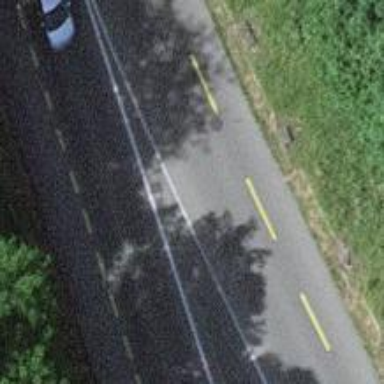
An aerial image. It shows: Secondary road with asphalt surface and dedicated cycle lane.